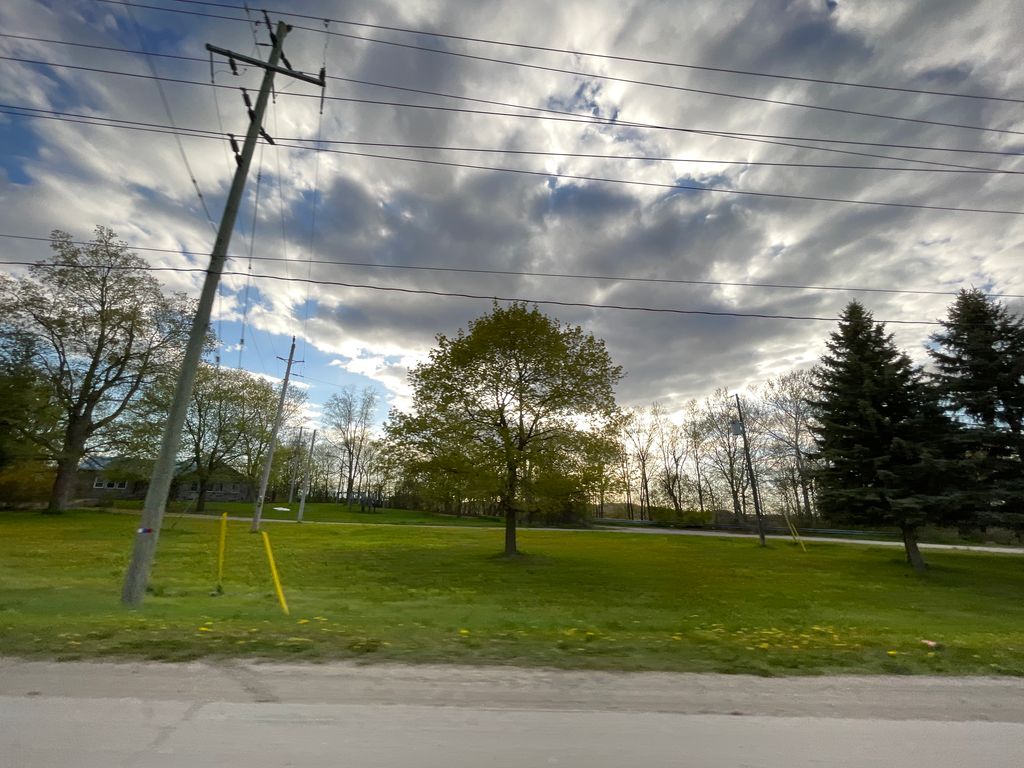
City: kitchener-waterloo